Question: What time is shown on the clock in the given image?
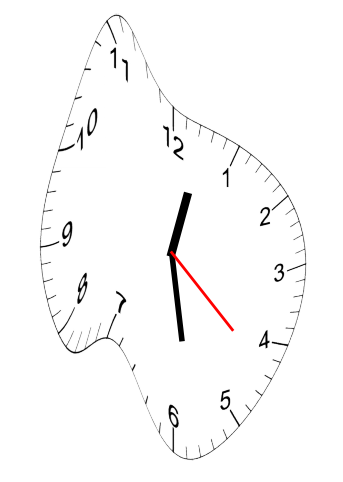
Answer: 12:28:22